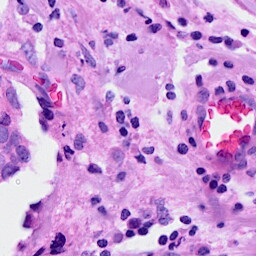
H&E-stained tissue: Breast